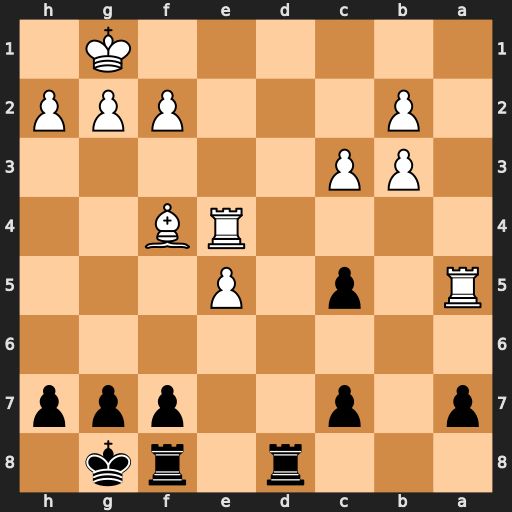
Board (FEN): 3r1rk1/p1p2ppp/8/R1p1P3/4RB2/1PP5/1P3PPP/6K1
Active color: b
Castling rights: -
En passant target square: -
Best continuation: Rd1+ Re1 Rxe1#